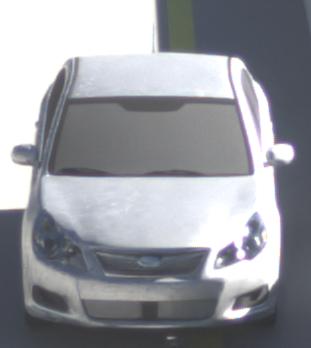
Make: Subaru
Model: Legacy 2.0R
Detailed model: Legacy (IV) Limousine
Model produced from: 2007/09
Model produced until: 2008/10
Doors: 4
Color: white
Road condition: dry road
Daytime: morning or afternoon
Contrast: high contrast